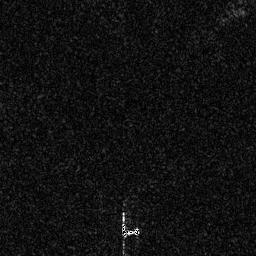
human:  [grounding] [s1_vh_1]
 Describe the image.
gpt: In the satellite image, there is  <ref>1 small ship </ref> <box>[[46, 88, 54, 92, 0]]</box> located at bottom.